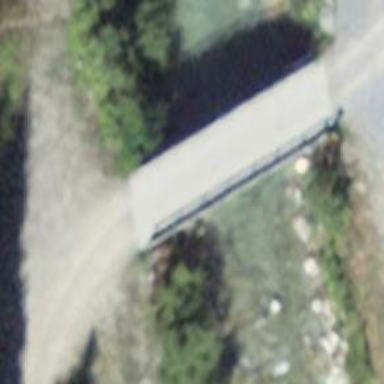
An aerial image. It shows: Gravel track on bridge with grade3 track type.